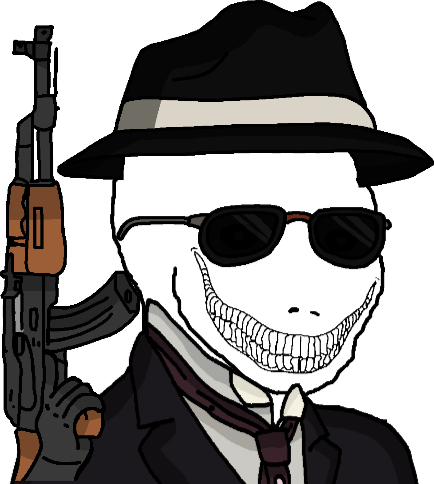
Label: 5_Oomer